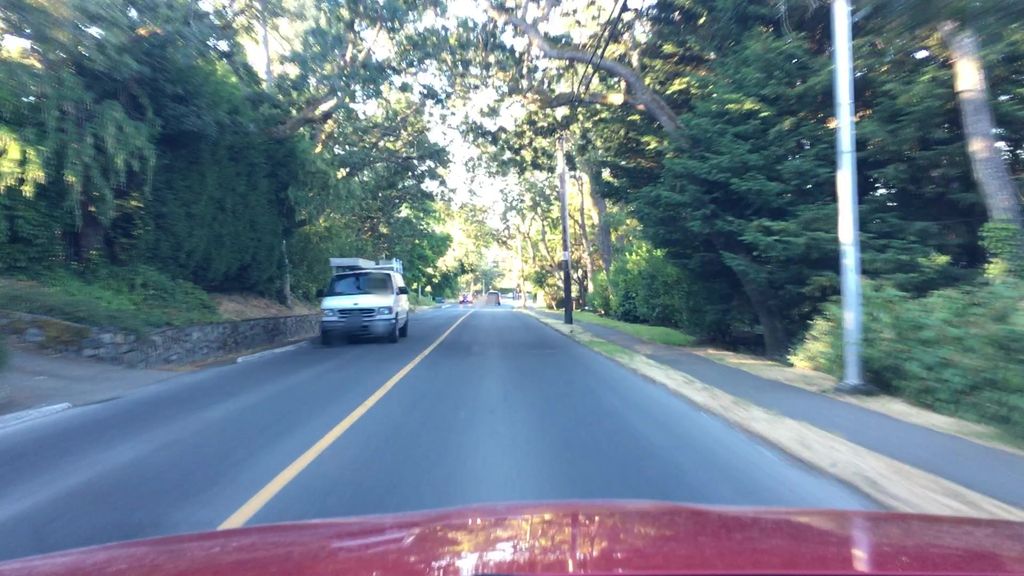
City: victoria